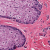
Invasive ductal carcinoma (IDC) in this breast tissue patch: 0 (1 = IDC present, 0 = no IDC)